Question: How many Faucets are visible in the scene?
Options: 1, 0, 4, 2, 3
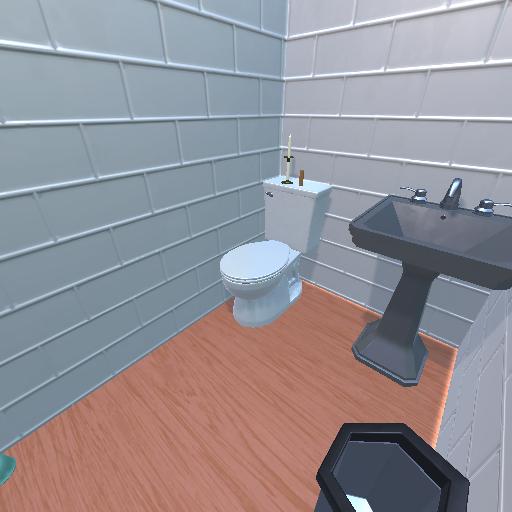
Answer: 1